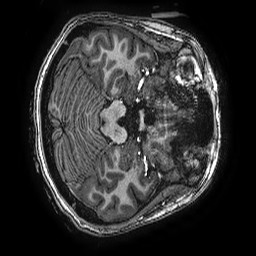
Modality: T1w
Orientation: axial
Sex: female
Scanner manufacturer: ge
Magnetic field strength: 3 T
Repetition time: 0.00766 s
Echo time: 0.003476 s